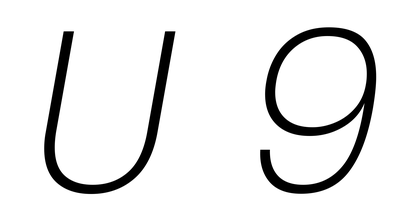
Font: Poppins-ExtraLightItalic